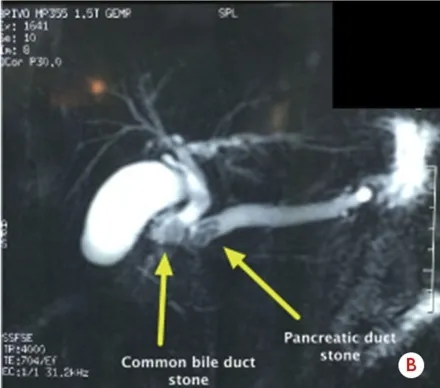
Plain radiogram showing opacities and areas dilatation in the region of the distal bile duct dan pancreatic duct; b. MRCP showed radiolucent stones in the distal of the common bile duct and the pancreatic duct.
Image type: radiology (mri)